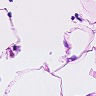
Metastatic tissue present: no